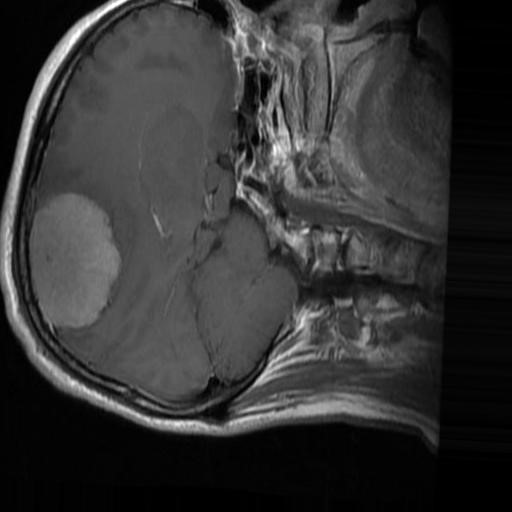
Label: brain_menin